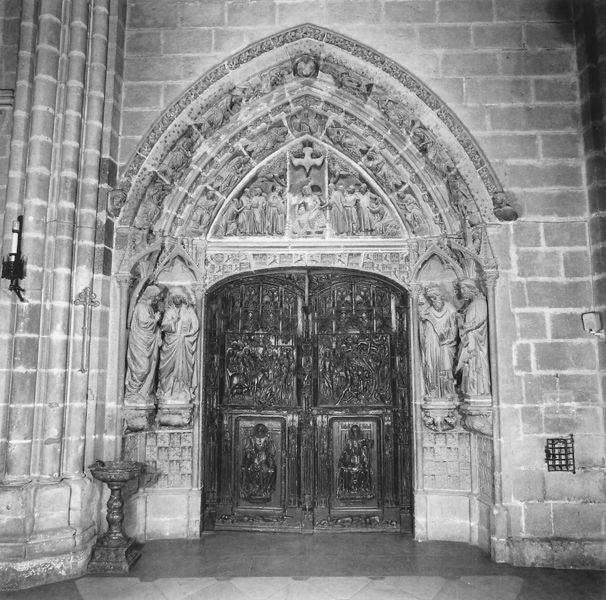
Titel: Kreuzgangportal, Ansicht von Westen
Standort: Burgos, Kathedrale, Kreuzgang (EU - E)
Schlagwörter: vogel, weiß, grau, holz, pfeiler, schwarz, säule, säulen, tür, stein, steine, taube, gitter, kirche, gotik, engel, skulptur, bogen, ornamente, kerze, tor, foto, eingang, dom, portal, pforte, gotisch, spitzbogen, jesus, mittelalter, heilige, wasserbecken, christentum, mittelalterlich, sakralbau, geist, tympanon, heiliger geist, weihwasserbecken, holzportal